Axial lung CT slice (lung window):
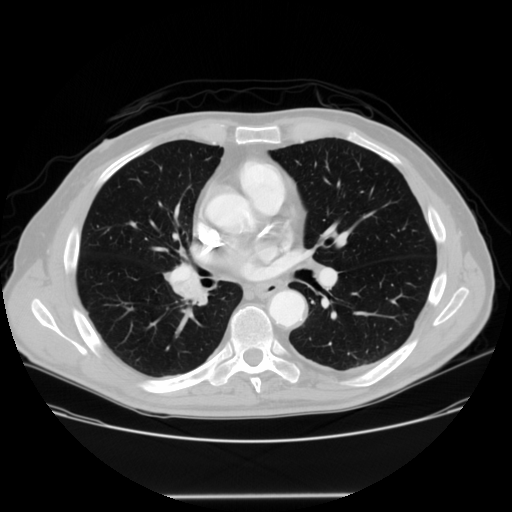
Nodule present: no